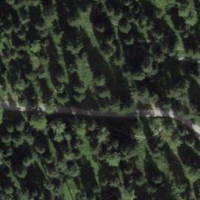
EUNIS habitat code: 43
Species observed at this site:
Rumex arifolius